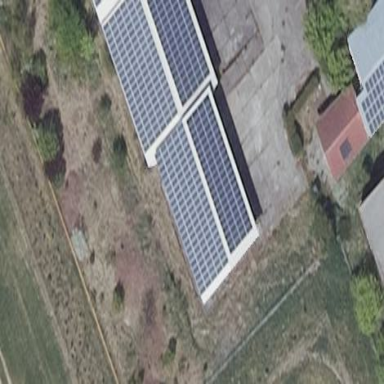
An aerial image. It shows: Solar photovoltaic panel generating electricity. It is small installation located on building.